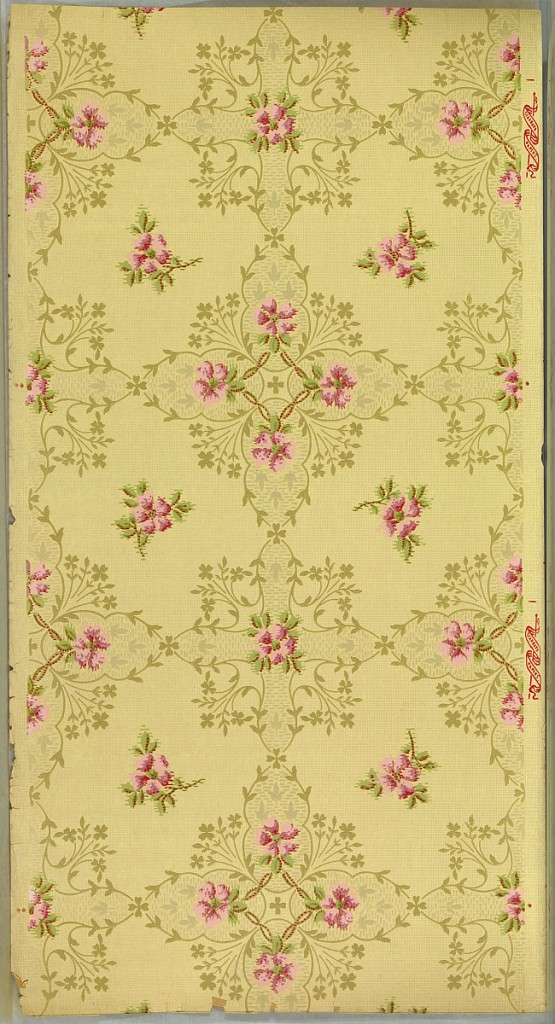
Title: Ceiling paper
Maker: National Wall Paper Co., National Wall Paper Company, 1893 - 1900
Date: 1905–1915
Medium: Machine-printed paper, liquid mica
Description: All-over scrolling foliate motif of varying sizes on cream ground. Printed in light grey, blue-grey and white liquid mica. Printed in selvedge: "National Wall Paper Co." pattern number "431.